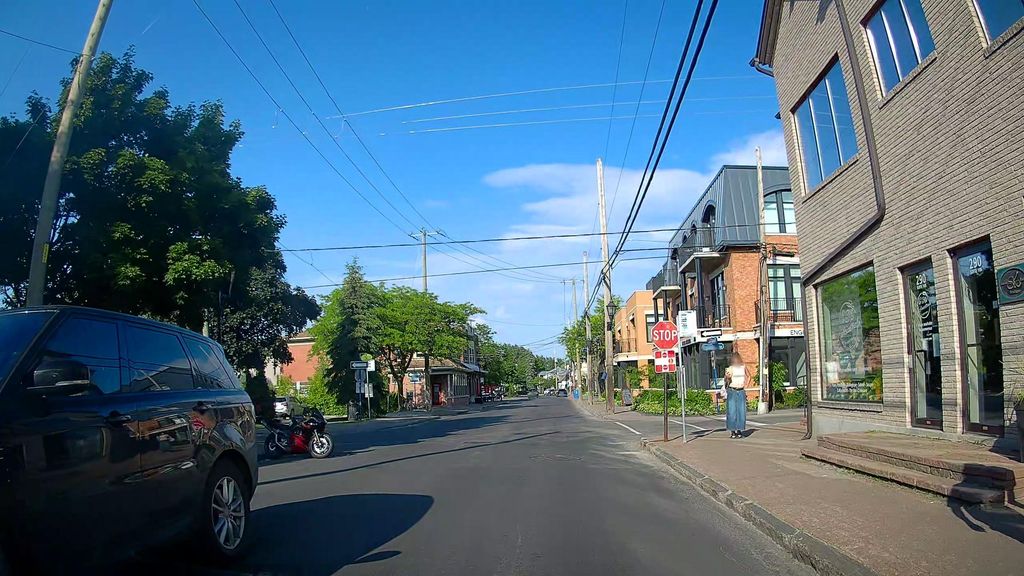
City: montreal